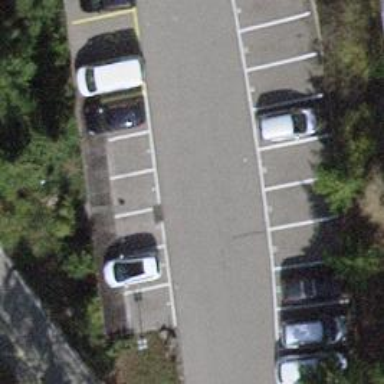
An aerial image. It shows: Parking area with surface.